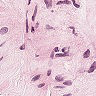
Metastatic tissue present: no